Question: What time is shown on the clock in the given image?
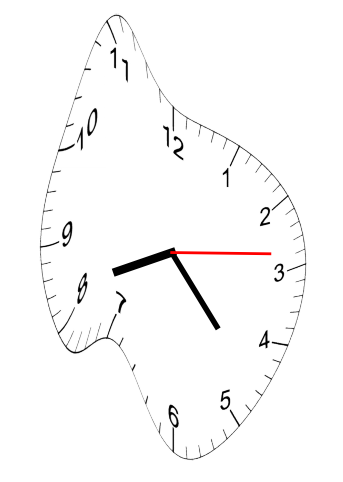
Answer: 08:23:14